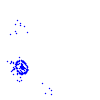
Particle: electron